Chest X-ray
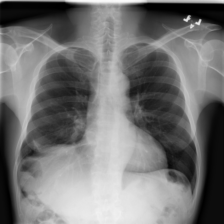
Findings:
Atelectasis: negative
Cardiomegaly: negative
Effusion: negative
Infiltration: negative
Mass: negative
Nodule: negative
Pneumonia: negative
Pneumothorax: negative
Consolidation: negative
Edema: negative
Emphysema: negative
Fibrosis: negative
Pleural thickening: negative
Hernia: negative